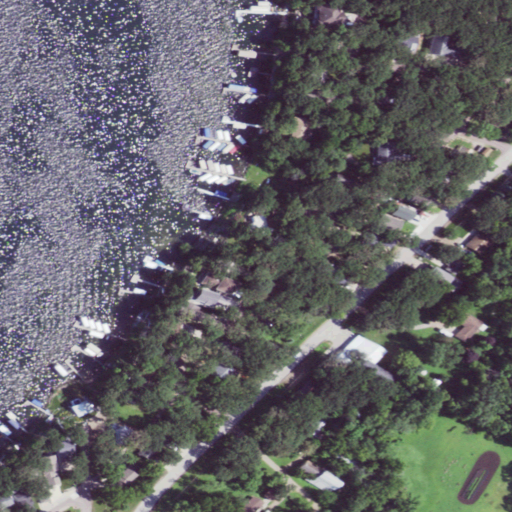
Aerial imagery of beach in Iowa named Maywood Beach containing open development, open water, mixed forest, herbaceous wetlands, low intensity development, pasture, medium intensity development, and high intensity development